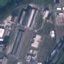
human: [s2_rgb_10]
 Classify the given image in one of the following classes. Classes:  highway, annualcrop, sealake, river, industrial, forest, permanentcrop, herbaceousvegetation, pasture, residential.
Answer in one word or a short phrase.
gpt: Industrial